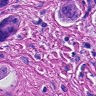
Metastatic tissue present: yes